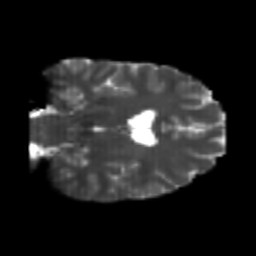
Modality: T2w
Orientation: coronal
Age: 21
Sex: male
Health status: healthy
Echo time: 0.074 s